Question: I'm writing a NIM game in assembly 8086. It's almost finished, but there's a problem I'm facing.
I have a procedure which prints piles (each pile contains some stick(s)). It runs perfectly, except for one thing. I want to color sticks for better look. So I searched and found an interrupt for doing so: INT 10h / AH = 09h
In the description it suggests that this interrupt is used for "writing character and attribute at cursor position". However, I don't use to it to characters, I use to set color for another interrupt.
It works fine to some extent, but not always. So I wanted to know how it works, and if I'm using it the right way.
Also I found that usage here:
<URL>
Here is my code for those parts:
'''
set_color macro par ;macro to set a color for printing
pusha
mov bl, par
mov ah, 9
mov al, 0
int 10h
popa
endm
'''
And this is where I print:
'''
print_pile proc ;print the piles. this is where my problem lies.
pusha
mov al, nl ; print a new line
call print_ch
lea dx, top ;print top of border
call print_msg
xor si, si
mov cx, piles
xor bl, bl
pile_loop: ;print pile number
lea dx, pile_num1
call print_msg
call set_cursor
lea dx, pile_num2
call print_msg
mov temp, si
mov al, b. temp
inc al
add al, 30h
call print_ch
mov al, ' ' ;print sticks in each pile in numbers
call print_ch
mov al, '('
call print_ch
mov al, pile1[si]
add al, 30h
call print_ch
mov al, ')'
call print_ch
mov al, ' '
call print_ch
lea dx, shape
mov bl, pile1[si]
cmp bl, 0
jz no_print
print_loop: ;prints sticks in each pile using an ascii character
set_color light_red ; here i want to print abovesaid shapes in a color
call print_msg
dec bl
cmp bl, 0
jnz print_loop
no_print:
call set_cursor
inc si
dec cx
or cx, cx
jnz pile_loop
lea dx, star2
call print_msg
lea dx, top
call print_msg
popa
ret
print_pile endp
'''
And here is an illustration of my problem:

As you can see the last pile is in two colors.
thank for your help.
PS. My complete code can be found <URL> -- easier to read.
PS. I'm using emu8086, and sorry for my English.
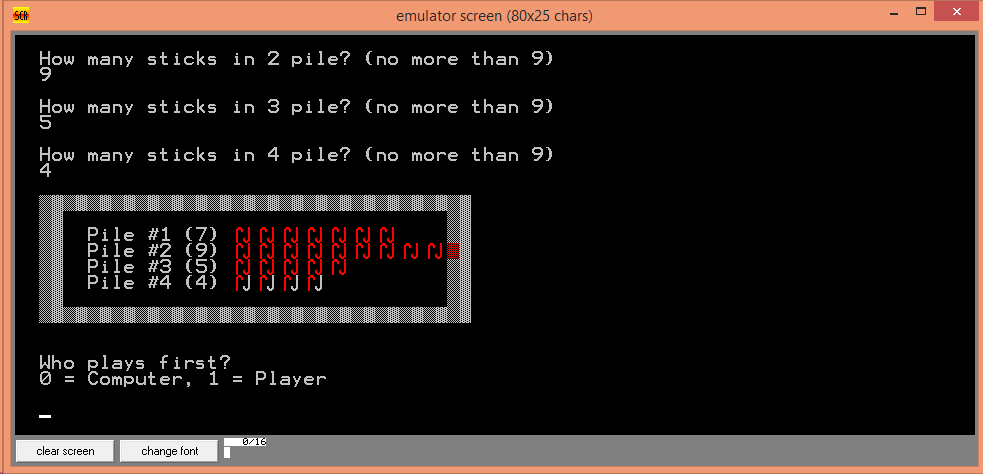
Answer: 'print_msg (DX=shape)' prints two characters via 'Int 21h/09'. Therefore you have to set the attributes for two characters in 'set_color' via 'Int 10h/09h'. So insert a 'mov cx, 2':
'''
set_color macro par ;macro to set a color for printing
pusha
mov bl, par
mov ah, 9
mov al, 0
mov cx, 2 ; number of times to write character
int 10h
popa
endm
'''